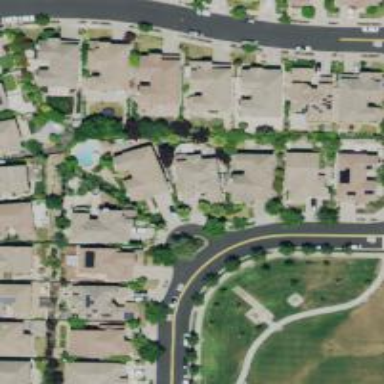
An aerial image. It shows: Residential road with sidewalk on the left side.